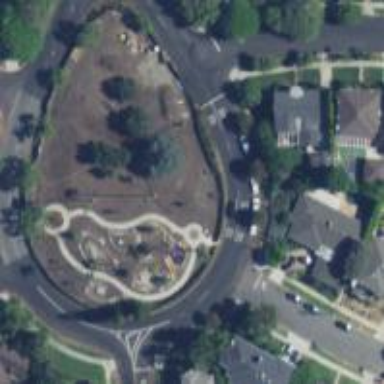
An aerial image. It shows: Circular junction on residential road.